Question: i have a problem with the list view, i see a white transparence when you scroll up or down in the list view and i want to eliminate it

there is a screen of the app in a Samsung Galaxy Ace
this is the code of the list view
'''
<ListView
android:id="@+id/listView3"
android:layout_width="fill_parent"
android:layout_height="fill_parent"
android:layout_alignParentLeft="true"
android:layout_alignParentRight="true"
android:layout_centerHorizontal="true"
android:layout_centerVertical="true"
android:footerDividersEnabled="false"
android:headerDividersEnabled="false"
android:layout_below="@+id/pages_tab_rel" >
</ListView>
'''
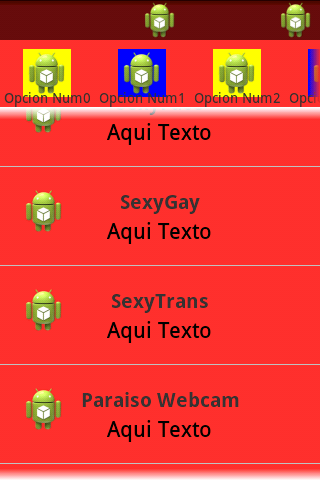
Answer: Put
'''
android:fadingEdge="none"
'''
inside your '<ListView>' xml.